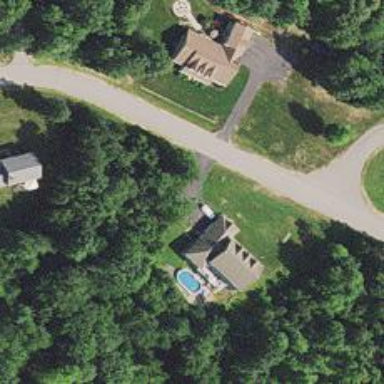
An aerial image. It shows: Driveway leading to service road.